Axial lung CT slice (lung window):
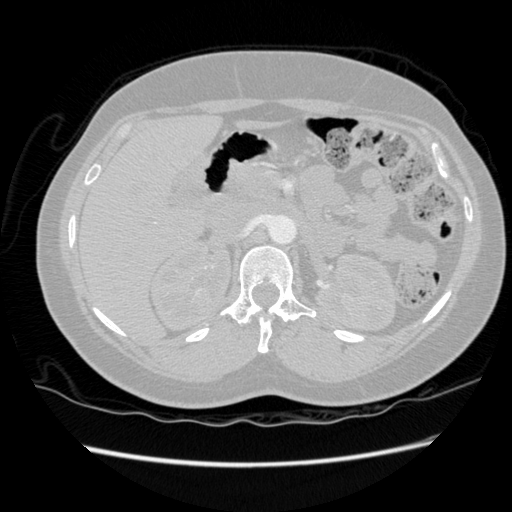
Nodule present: no